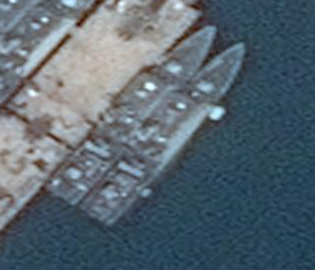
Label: combat